Question: I have triggered a break point somewhere in my code, when I tried to check the function
'vfbasics.dll!AVrfLogInTracker(_AVRF_TRACKER * Tracker, unsigned short EntryType, void * EntryParam1, void * EntryParam2, void * EntryParam3, void * EntryParam4, void * ReturnAddress)'
in the call stack, an open-file dialog popped up and asked me to open 'tracker.c':

How can I find the missing source files ?
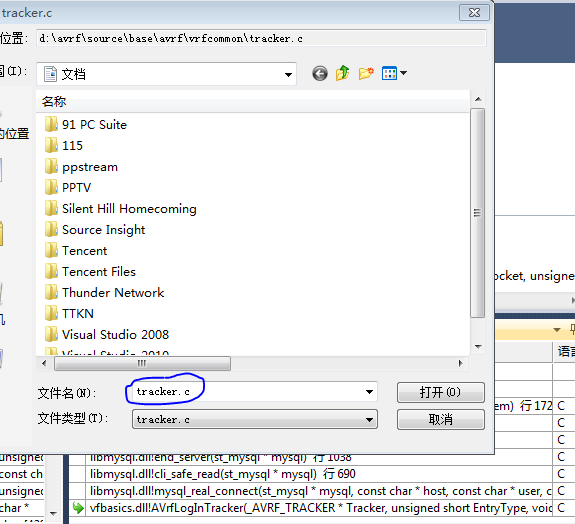
Answer: should be a dll from microsoft, as you could see here: <URL>
You could see the call stack because you have downloaded on your local machine - and that is the purpose of microsoft provide those pdb files: you could see the call stack and that is it, it is not possible that microsoft also publish their source code for you to debug into